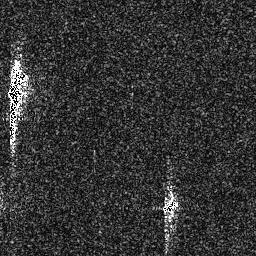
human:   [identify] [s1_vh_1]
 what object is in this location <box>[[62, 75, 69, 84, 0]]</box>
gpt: <ref>1 small ship at the bottom</ref>

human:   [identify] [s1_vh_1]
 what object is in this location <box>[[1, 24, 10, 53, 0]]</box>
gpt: <ref>1 large ship at the left</ref>